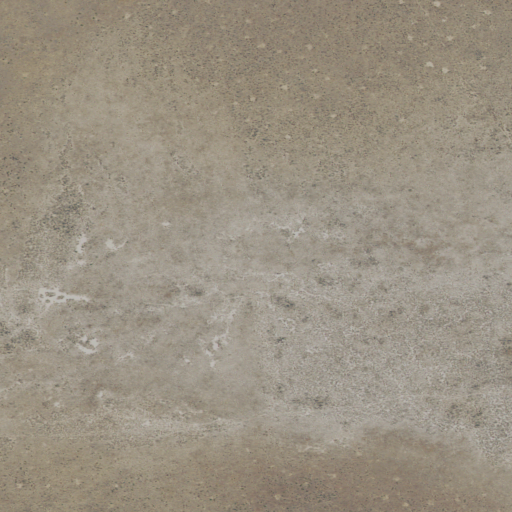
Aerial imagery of valley in Oregon named V Canyon containing grassland and woody wetlands